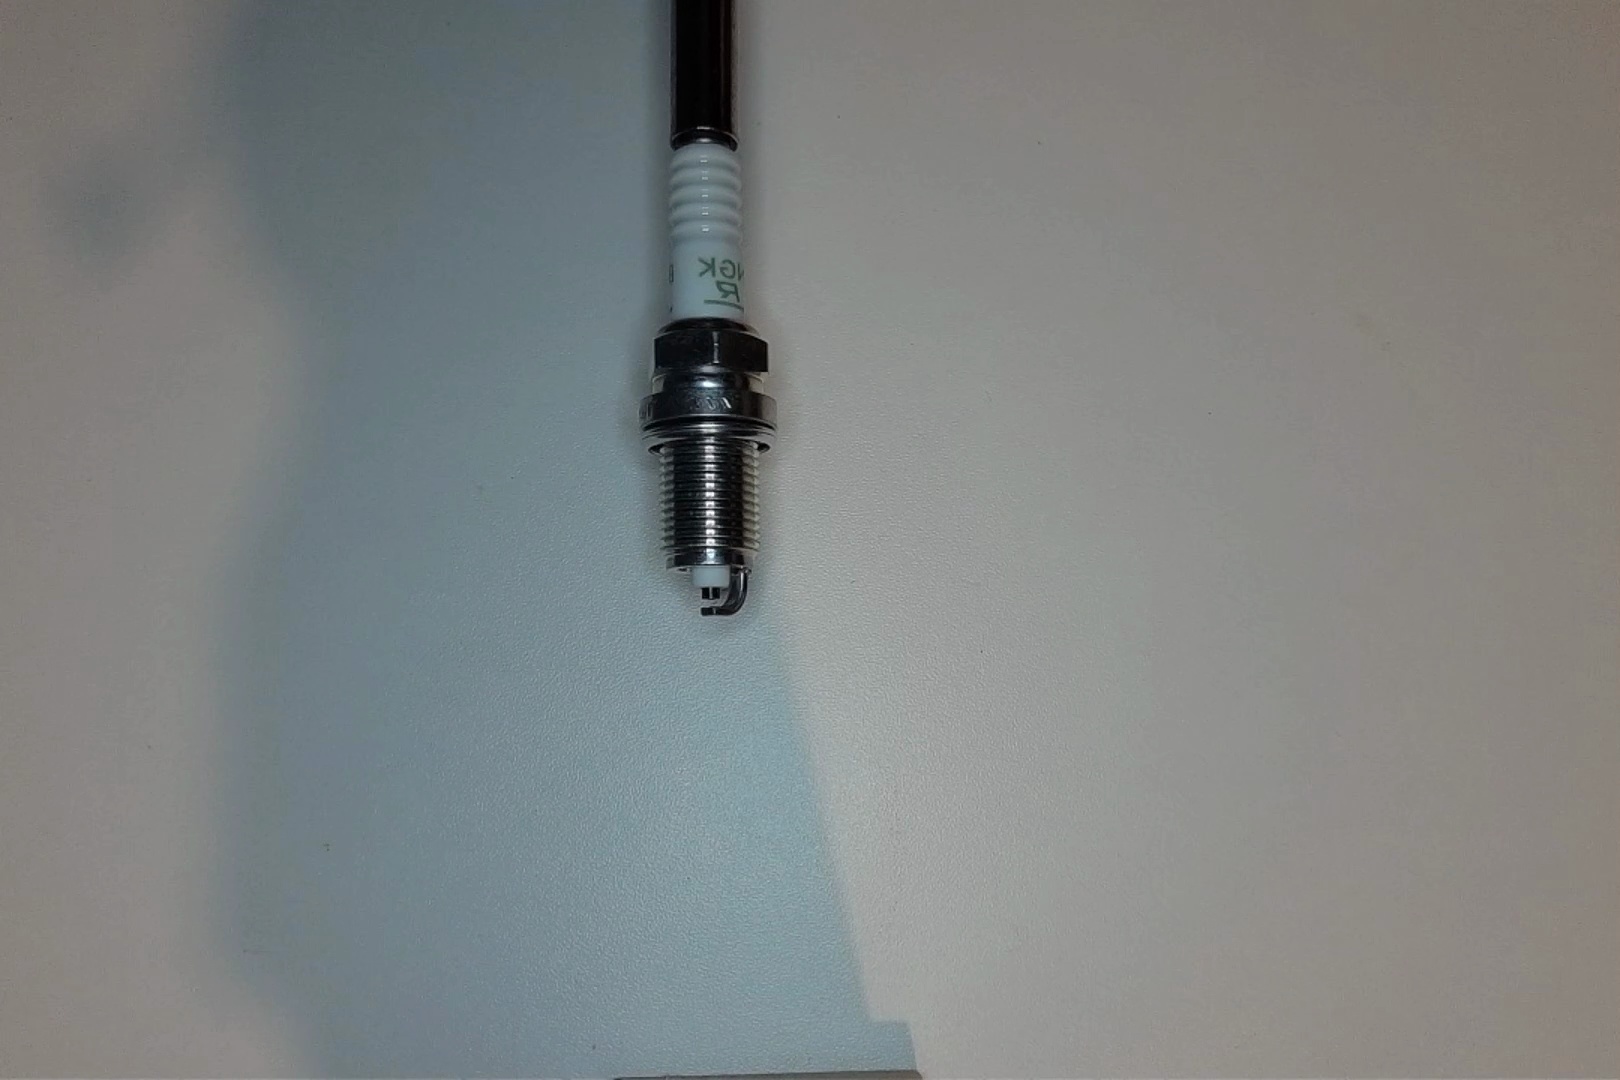
Label: normal